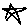
Label: star